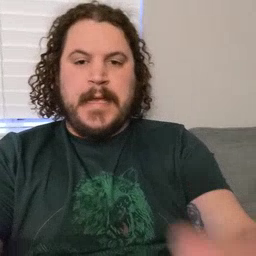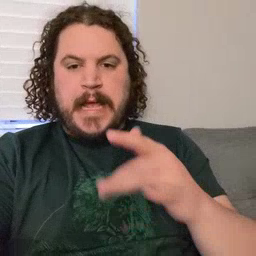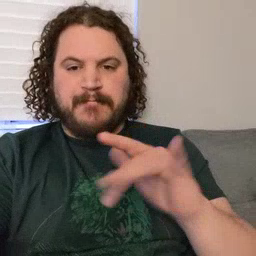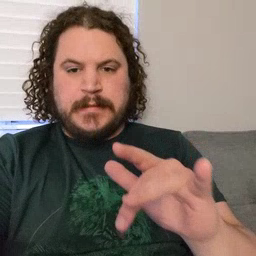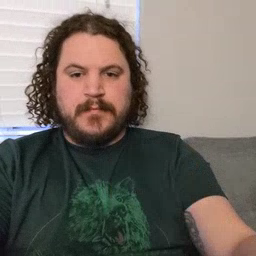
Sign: empty